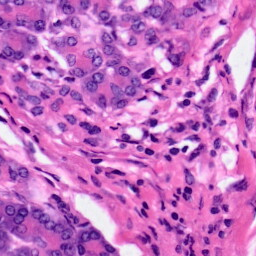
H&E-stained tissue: Pancreatic